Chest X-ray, PA view. Patient: 47 years old, sex F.
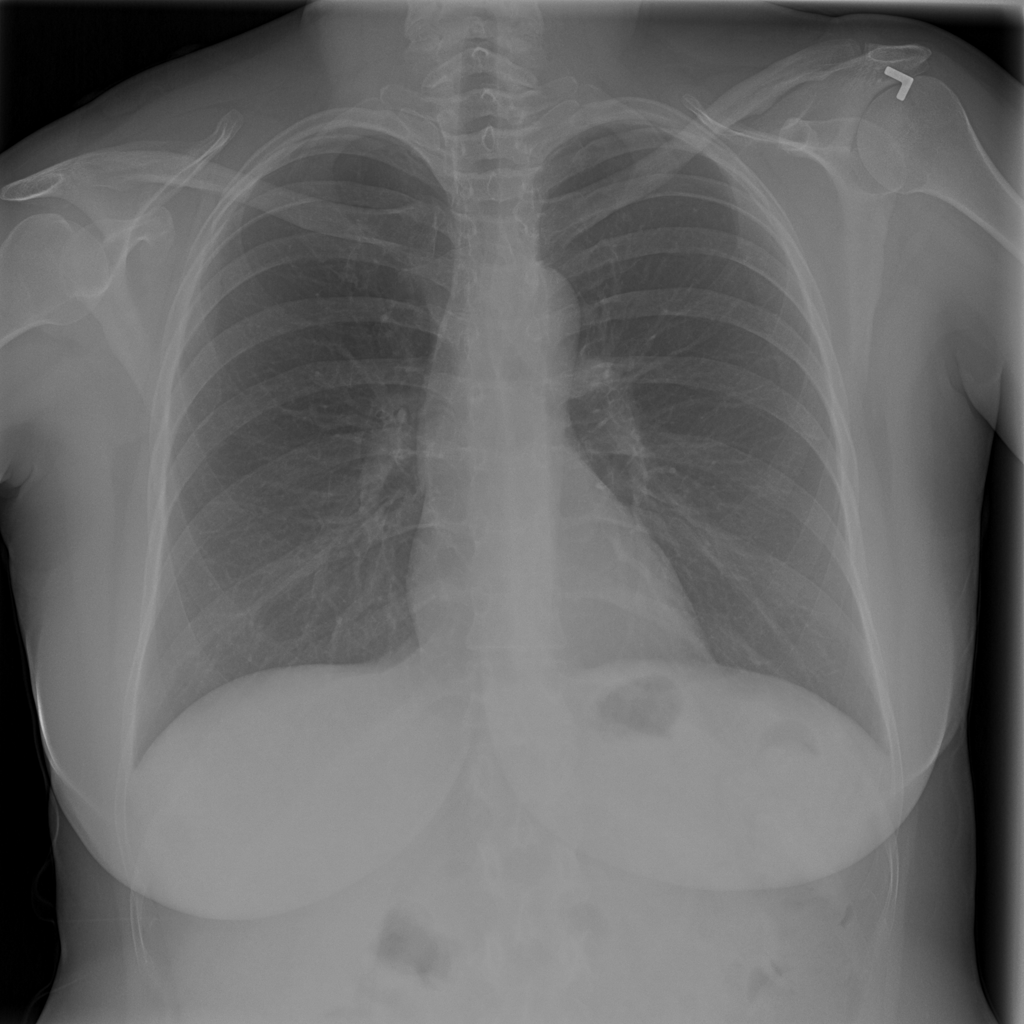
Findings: No Finding